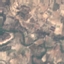
Land use / land cover class: PermanentCrop